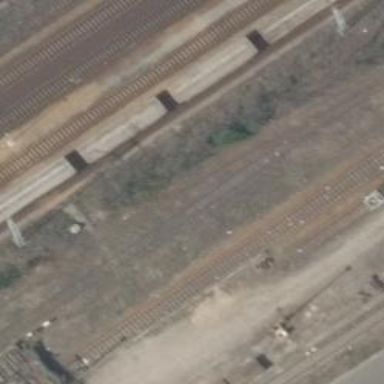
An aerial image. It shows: Disused railway yard.